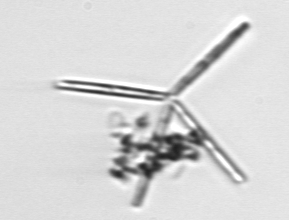
Label: Thalassionema